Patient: sex F, age 48
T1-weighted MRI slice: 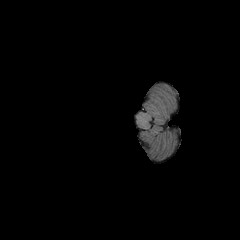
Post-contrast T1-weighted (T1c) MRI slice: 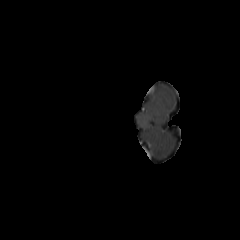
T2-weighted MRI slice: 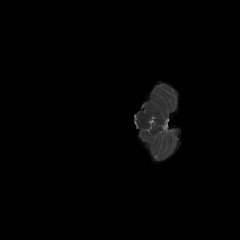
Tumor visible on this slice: no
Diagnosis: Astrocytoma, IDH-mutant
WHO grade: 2